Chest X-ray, AP view. Patient: 76 years old, sex F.
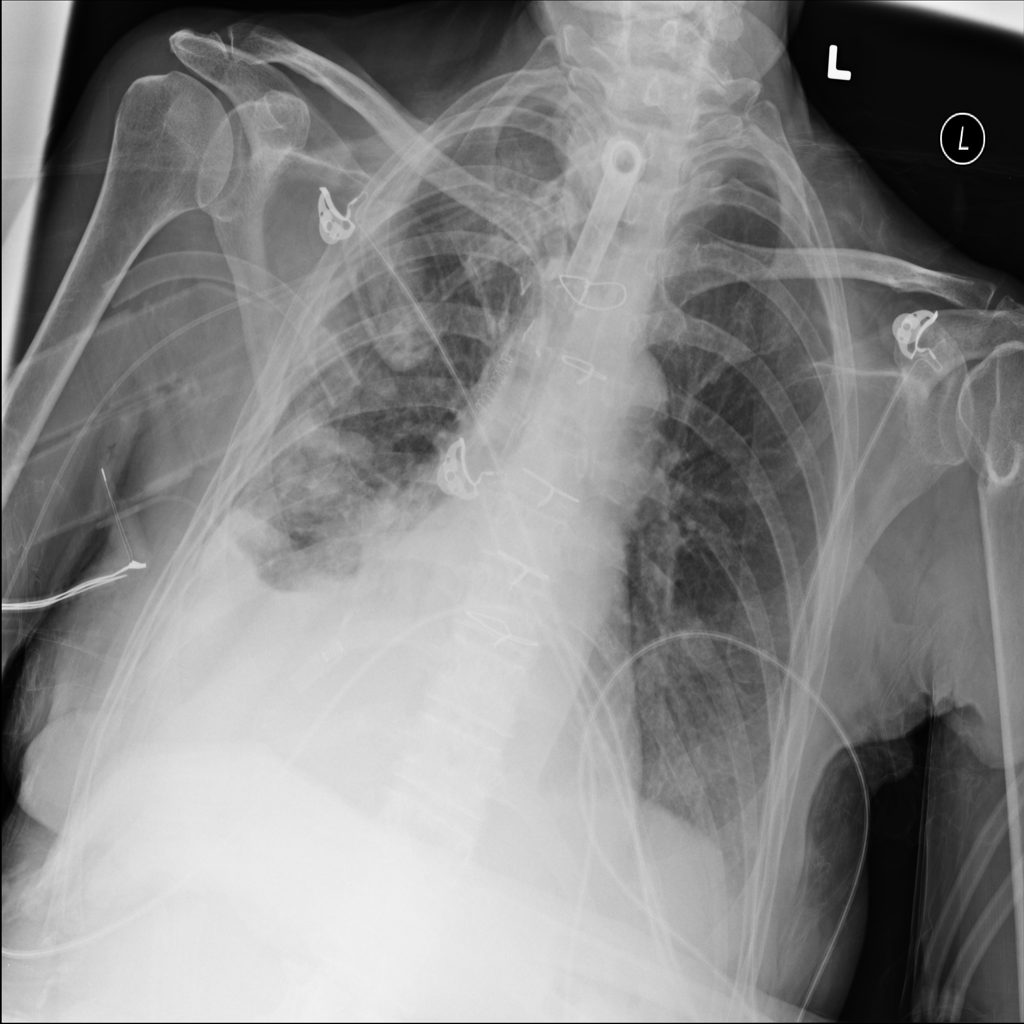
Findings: Mass